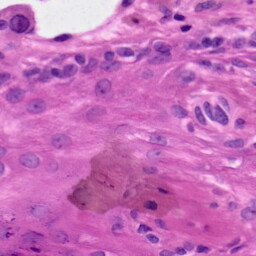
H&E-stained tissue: Skin